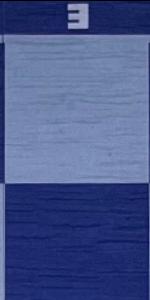
Label: Empty